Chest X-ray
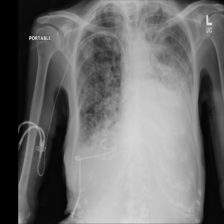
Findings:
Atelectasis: negative
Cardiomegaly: negative
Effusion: negative
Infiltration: negative
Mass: negative
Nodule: negative
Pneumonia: negative
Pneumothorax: negative
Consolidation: negative
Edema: negative
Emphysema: negative
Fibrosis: negative
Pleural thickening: positive
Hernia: negative